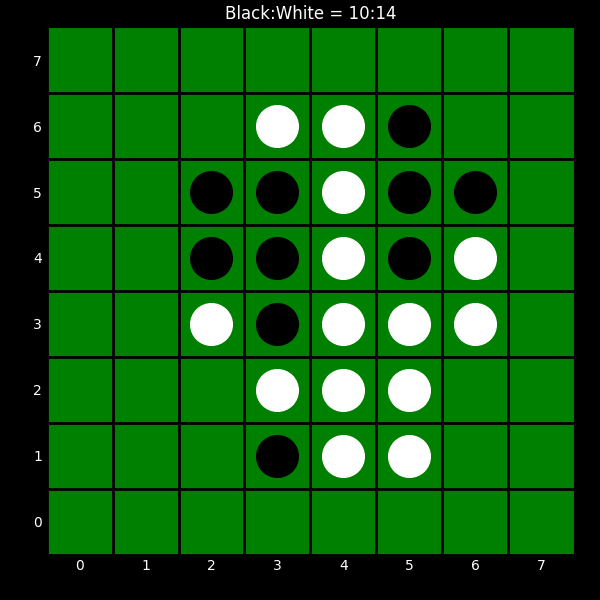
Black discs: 10
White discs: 14